Question: The grid should have 2 columns and 5 rows in. The 1st column has a width of '1fr' and the 2nd column has a width of '120px'. If there are more than 5 items in the 2nd column as there are in the image below, another column '120px' wide should be formed next to the existing '120px' wide column.
This is my grid at the moment:

And this is my code:
'''
#media {
display: grid;
grid-template-columns: 1fr 120px;
grid-auto-rows: 110px;
grid-column-gap: 20px;
}
#main {
grid-area: 1 / 1 / 6 / 2;
}
.side-item {
width: 100%;
grid-column: 2 / span 1;
}
.side-item img {
height: 80px;
width: 120px;
background-color: var(--primary);
object-fit: cover;
}
.side-item p {
width: 120px;
margin-top: -2px;
margin-bottom: 15px;
font-size: 14px;
}
#main {
width: 100%;
float: left;
}
#main img {
width: 100%;
height: 100%;
background-color: var(--primary);
object-fit: cover;
}
#main p {
margin: 0px;
margin-top: -3px;
font-size: 14px;
}
'''
'''
<div id="media">
<div id="main">
<img src="https://via.placeholder.com/1920x1080" alt="">
<p><i>Option 1</i></p>
</div>
<div class="side-item">
<img src="https://via.placeholder.com/1920x1080" alt="">
<p><i>Option 1</i></p>
</div>
<div class="side-item">
<img src="https://via.placeholder.com/1920x1080" alt="">
<p><i>Option 2</i></p>
</div>
<div class="side-item">
<img src="https://via.placeholder.com/1920x1080" alt="">
<p><i>Option 3</i></p>
</div>
<div class="side-item">
<img src="https://via.placeholder.com/1920x1080" alt="">
<p><i>Option 4</i></p>
</div>
<div class="side-item">
<img src="https://via.placeholder.com/1920x1080" alt="">
<p><i>Option 5</i></p>
</div>
<div class="side-item">
<img src="https://via.placeholder.com/1920x1080" alt="">
<p><i>Option 6</i></p>
</div>
<div class="side-item">
<img src="https://via.placeholder.com/1920x1080" alt="">
<p><i>Option 7</i></p>
</div>
<div class="side-item">
<img src="https://via.placeholder.com/1920x1080" alt="">
<p><i>Option 8</i></p>
</div>
</div>
'''
How do I accomplish this please?
Thanks
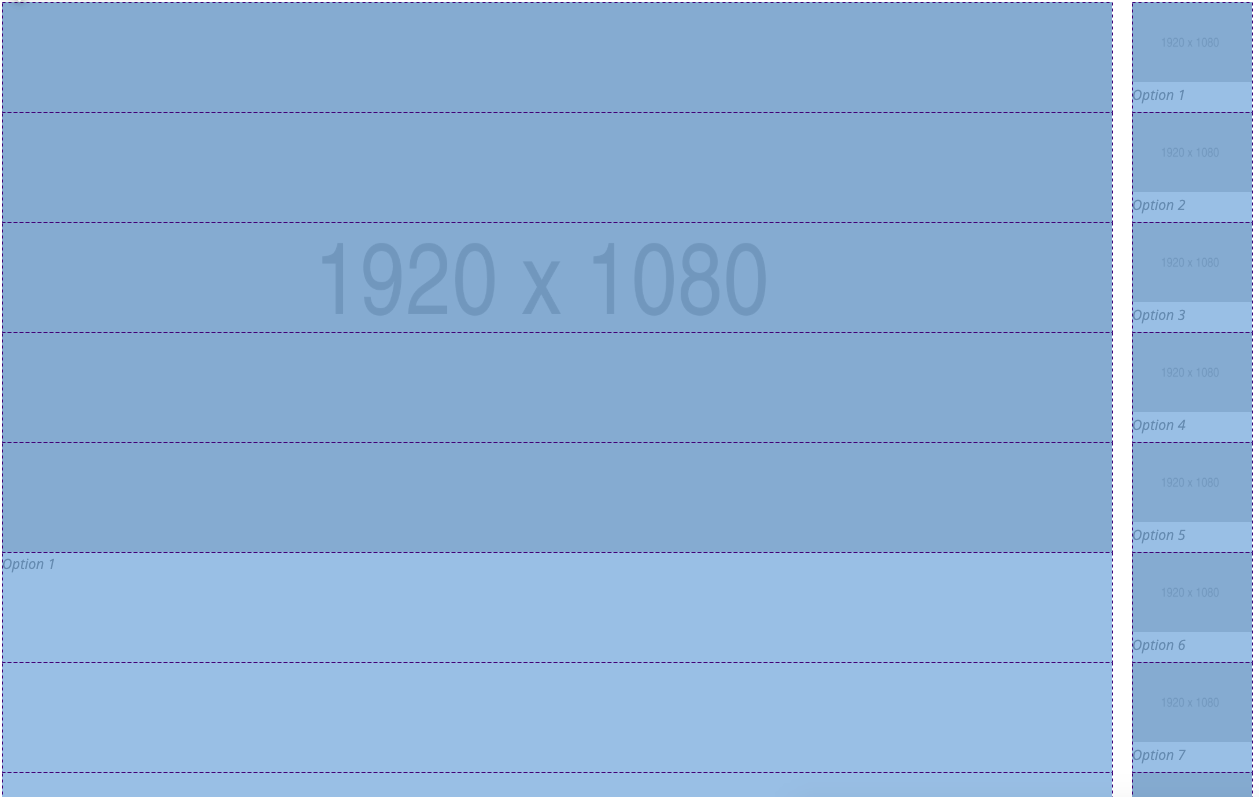
Answer: I think the key element missing from your code is <URL>.
You need a vertical flow of grid items. The default setting is 'grid-auto-flow: row', which lays them out horizontally.
Make these adjustments to your code:
'''
#media {
display: grid;
grid-template-columns: 1fr;
grid-auto-columns: 120px;
grid-auto-rows: 110px;
grid-column-gap: 20px;
grid-auto-flow: column;
}
.side-item {
/* width: 100%; */
/* grid-column: 2 / span 1; */
}
'''
'''
#media {
display: grid;
grid-template-columns: 1fr;
grid-auto-columns: 120px;
grid-auto-rows: 110px;
grid-column-gap: 20px;
grid-auto-flow: column; /* new */
}
#main {
grid-area: 1 / 1 / 6 / 2;
}
.side-item img {
height: 80px;
width: 120px;
background-color: var(--primary);
object-fit: cover;
}
.side-item p {
width: 120px;
margin-top: -2px;
margin-bottom: 15px;
font-size: 14px;
}
#main img {
width: 100%;
height: 100%;
background-color: var(--primary);
object-fit: cover;
}
#main p {
margin: 0px;
margin-top: -3px;
font-size: 14px;
}
'''
'''
<div id="media">
<div id="main">
<img src="https://via.placeholder.com/1920x1080" alt="">
<p><i>Option 1</i></p>
</div>
<div class="side-item">
<img src="https://via.placeholder.com/1920x1080" alt="">
<p><i>Option 1</i></p>
</div>
<div class="side-item">
<img src="https://via.placeholder.com/1920x1080" alt="">
<p><i>Option 2</i></p>
</div>
<div class="side-item">
<img src="https://via.placeholder.com/1920x1080" alt="">
<p><i>Option 3</i></p>
</div>
<div class="side-item">
<img src="https://via.placeholder.com/1920x1080" alt="">
<p><i>Option 4</i></p>
</div>
<div class="side-item">
<img src="https://via.placeholder.com/1920x1080" alt="">
<p><i>Option 5</i></p>
</div>
<div class="side-item">
<img src="https://via.placeholder.com/1920x1080" alt="">
<p><i>Option 6</i></p>
</div>
<div class="side-item">
<img src="https://via.placeholder.com/1920x1080" alt="">
<p><i>Option 7</i></p>
</div>
<div class="side-item">
<img src="https://via.placeholder.com/1920x1080" alt="">
<p><i>Option 8</i></p>
</div>
</div>
'''
<URL>